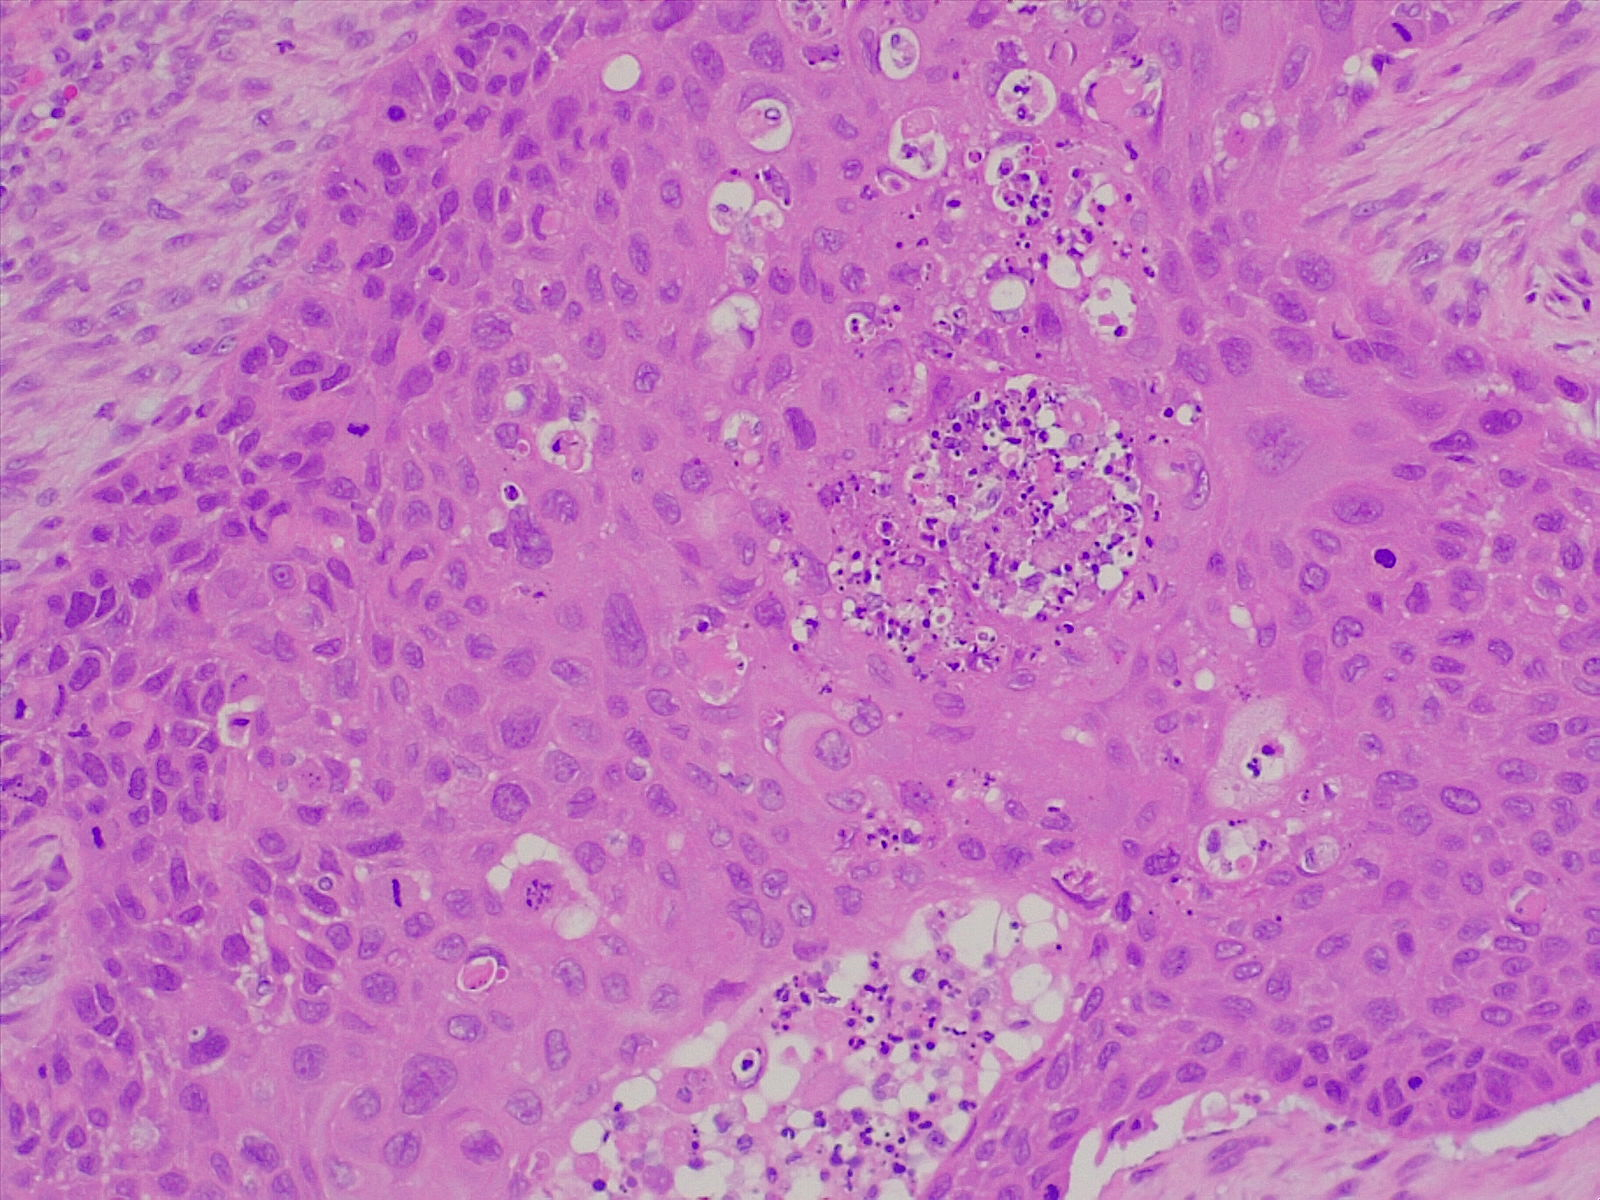
Label: lung squamous cell carcinoma, well differentiated